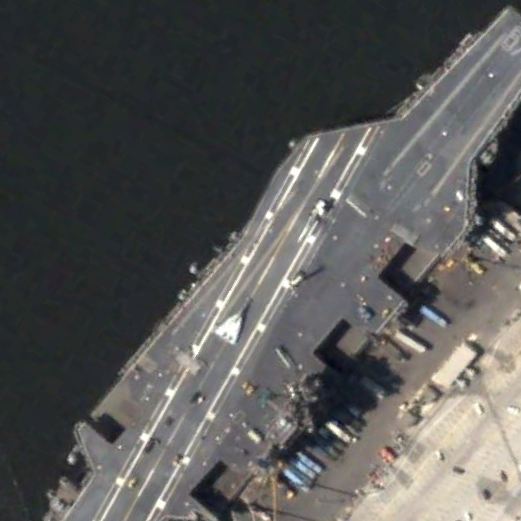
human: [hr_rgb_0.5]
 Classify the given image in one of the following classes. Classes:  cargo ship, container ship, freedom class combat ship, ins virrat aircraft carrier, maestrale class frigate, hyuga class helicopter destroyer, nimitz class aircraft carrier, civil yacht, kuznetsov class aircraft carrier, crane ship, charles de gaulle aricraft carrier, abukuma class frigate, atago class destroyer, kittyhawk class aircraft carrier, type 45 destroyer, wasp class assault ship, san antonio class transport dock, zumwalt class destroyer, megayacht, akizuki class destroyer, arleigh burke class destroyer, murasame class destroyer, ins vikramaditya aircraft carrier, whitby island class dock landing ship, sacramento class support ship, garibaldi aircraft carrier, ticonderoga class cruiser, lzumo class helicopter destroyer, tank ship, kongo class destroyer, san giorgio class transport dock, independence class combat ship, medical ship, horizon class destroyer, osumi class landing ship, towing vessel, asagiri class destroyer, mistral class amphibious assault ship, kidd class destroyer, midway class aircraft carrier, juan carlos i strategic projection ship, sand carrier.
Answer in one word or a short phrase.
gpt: KittyHawk class aircraft carrier